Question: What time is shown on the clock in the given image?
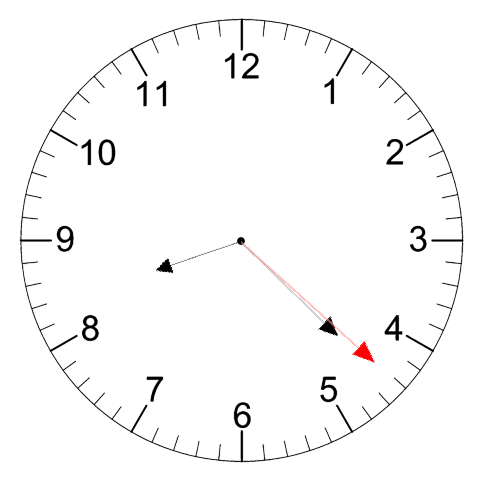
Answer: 08:22:22